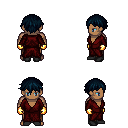
a pixel art fantasy rpg character, male body template, human, dark skin, red robe, robe skirt, raven short bangs hairstyle, gold gloves, black shoes, four views (front, back, left, right), 2x2 character sprite sheet, small pixel art, hard edges, no anti-aliasing